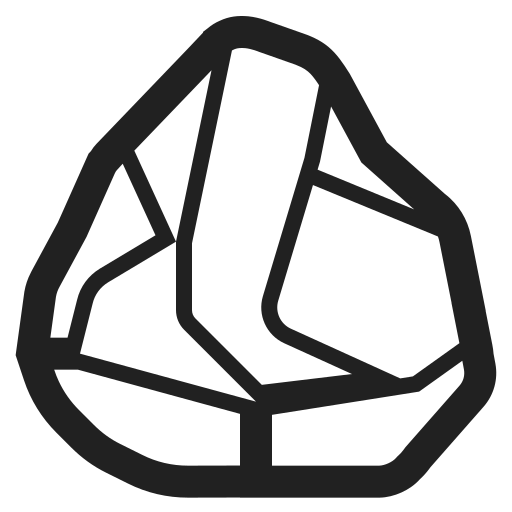
rock high contrast